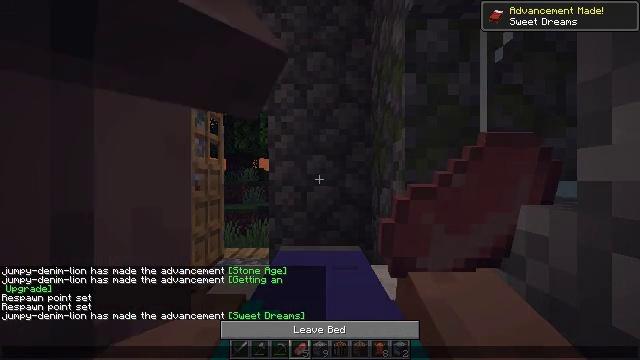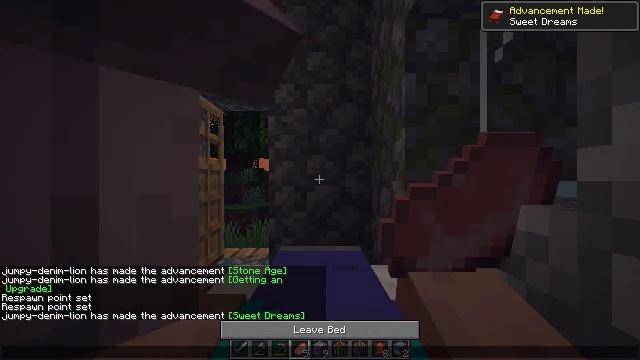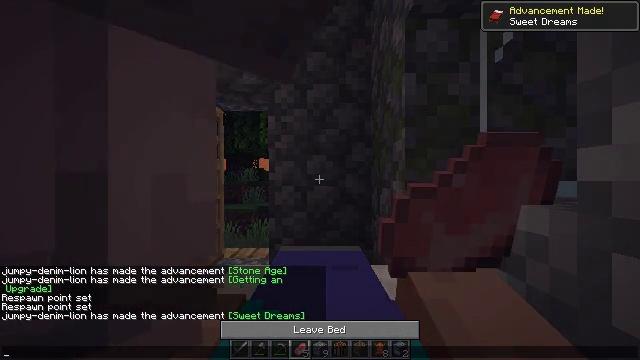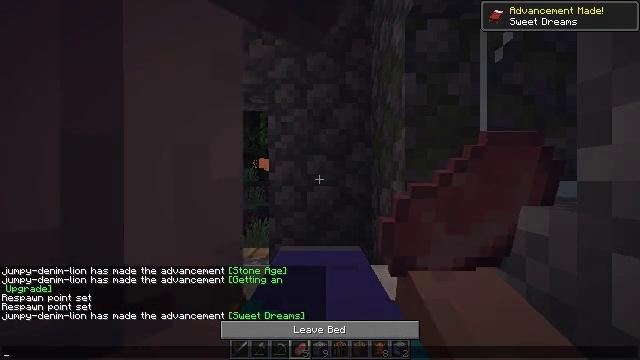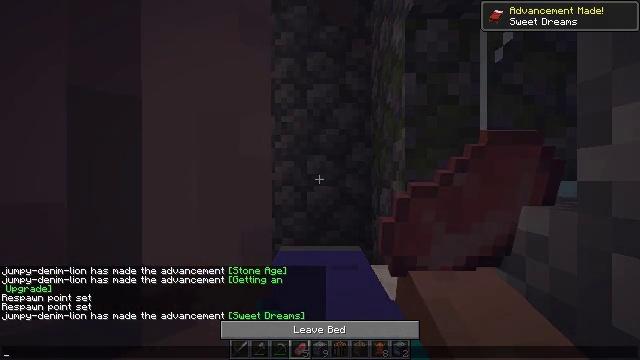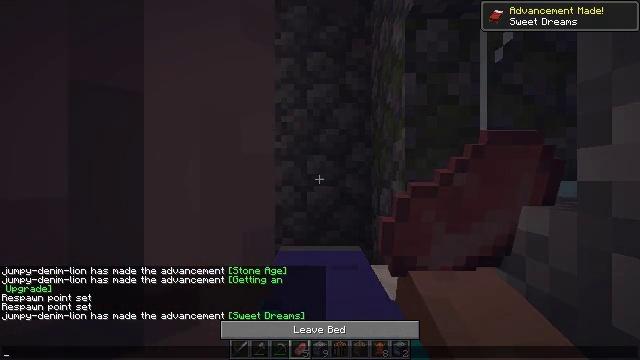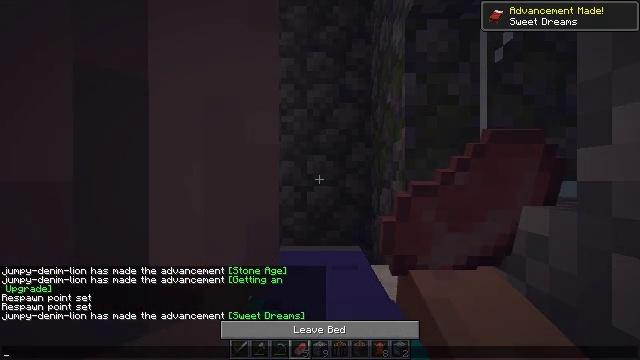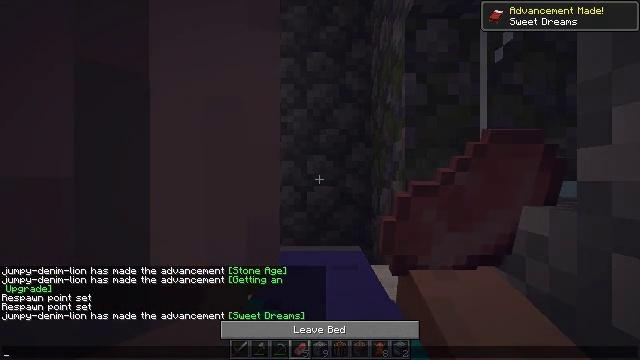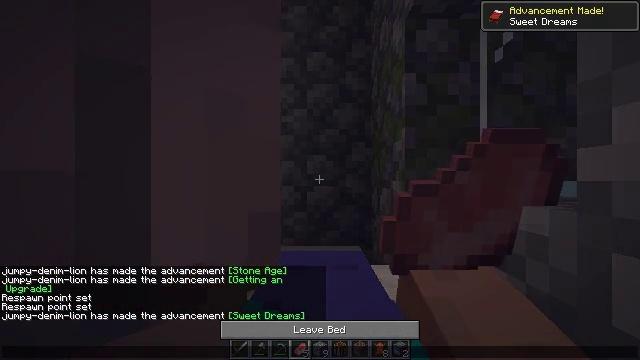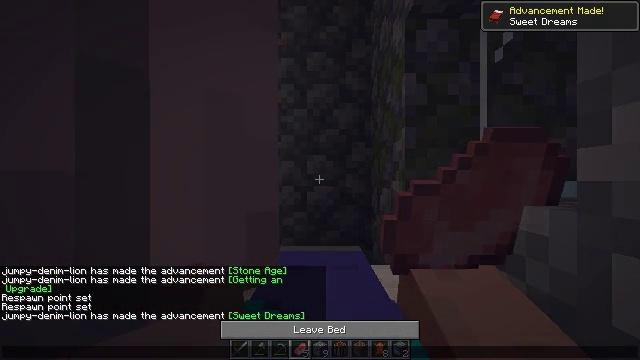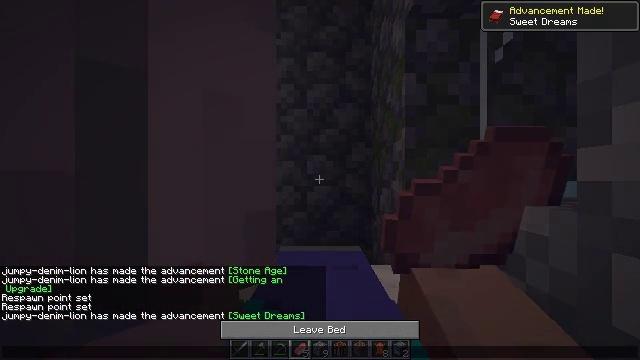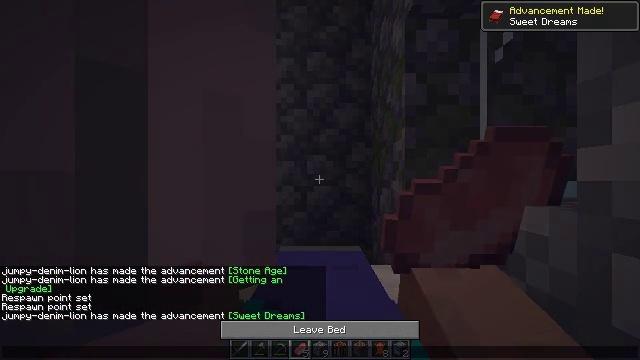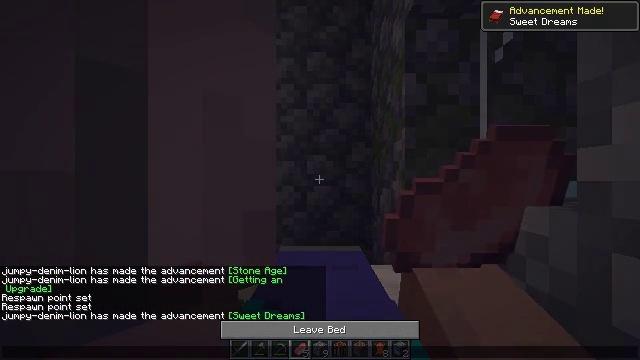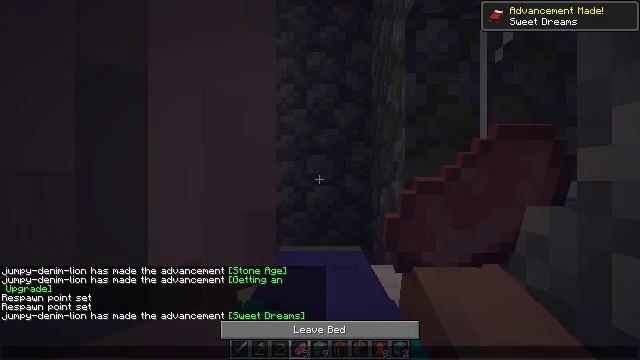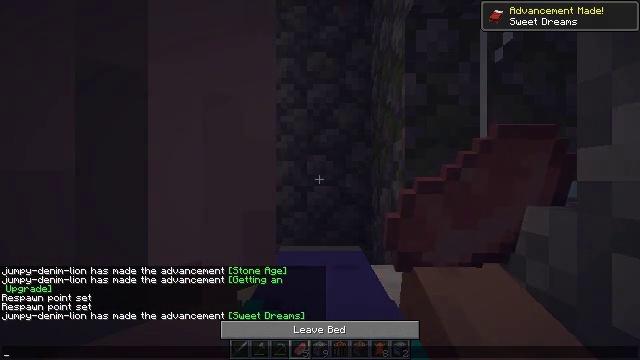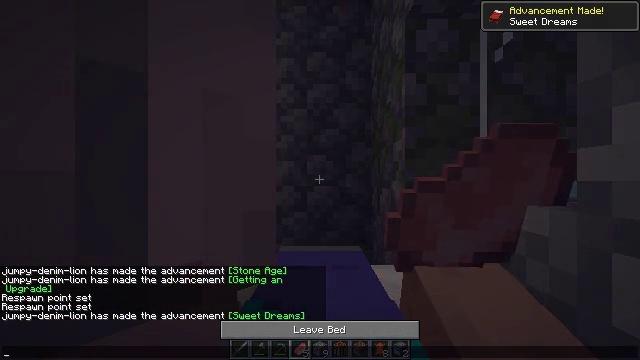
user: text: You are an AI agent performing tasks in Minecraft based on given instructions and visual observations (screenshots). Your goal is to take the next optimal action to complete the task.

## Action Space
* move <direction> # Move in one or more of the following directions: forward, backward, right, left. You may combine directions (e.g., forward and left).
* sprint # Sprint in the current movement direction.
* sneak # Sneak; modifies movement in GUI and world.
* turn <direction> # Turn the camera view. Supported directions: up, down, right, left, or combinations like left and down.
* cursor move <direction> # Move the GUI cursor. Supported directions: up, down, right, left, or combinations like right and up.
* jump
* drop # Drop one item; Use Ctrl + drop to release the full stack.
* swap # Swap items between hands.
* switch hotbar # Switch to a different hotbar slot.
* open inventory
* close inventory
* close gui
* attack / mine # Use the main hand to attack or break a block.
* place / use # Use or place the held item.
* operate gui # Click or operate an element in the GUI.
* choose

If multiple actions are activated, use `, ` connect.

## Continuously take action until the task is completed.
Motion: motion action
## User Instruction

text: Recycle the blast furnace by breaking it.
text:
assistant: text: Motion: no_op
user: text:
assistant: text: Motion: no_op
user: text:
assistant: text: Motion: no_op
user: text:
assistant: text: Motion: no_op
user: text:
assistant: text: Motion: no_op
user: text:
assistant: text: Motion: no_op
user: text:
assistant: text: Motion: no_op
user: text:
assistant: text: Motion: no_op
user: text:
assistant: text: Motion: no_op
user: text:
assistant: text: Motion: no_op
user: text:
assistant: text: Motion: no_op
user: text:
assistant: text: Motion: no_op
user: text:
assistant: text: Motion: no_op
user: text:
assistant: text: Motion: no_op
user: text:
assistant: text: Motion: no_op
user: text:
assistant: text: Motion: no_op
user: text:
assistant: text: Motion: no_op
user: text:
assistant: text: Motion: no_op
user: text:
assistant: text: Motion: no_op
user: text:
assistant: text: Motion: no_op
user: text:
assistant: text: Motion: no_op
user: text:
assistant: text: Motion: no_op
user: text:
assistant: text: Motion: no_op
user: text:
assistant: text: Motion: no_op
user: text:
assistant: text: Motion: no_op
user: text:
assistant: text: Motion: no_op
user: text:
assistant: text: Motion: no_op
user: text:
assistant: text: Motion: no_op
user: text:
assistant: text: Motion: no_op
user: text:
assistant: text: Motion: no_op